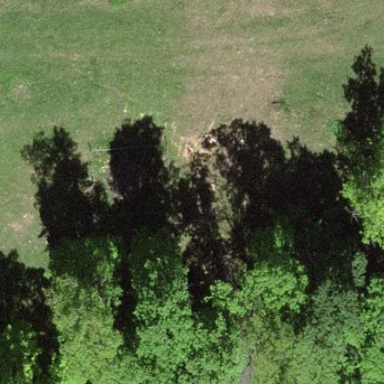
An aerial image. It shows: Forest area.